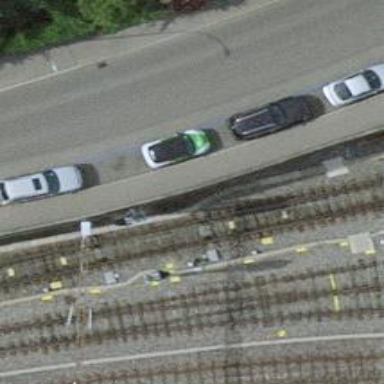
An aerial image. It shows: Railway signal.